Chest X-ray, AP view. Patient: 45 years old, sex M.
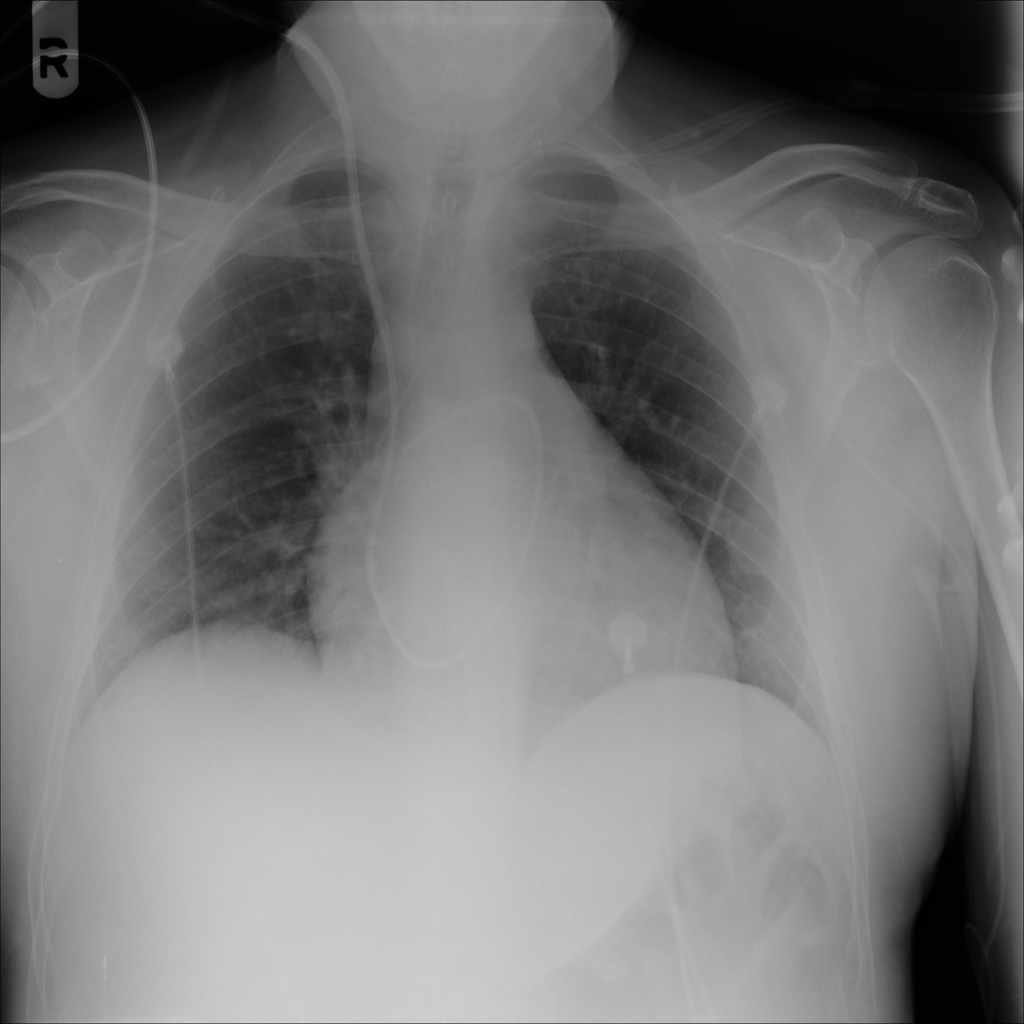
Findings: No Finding